Chest X-ray. View position: PA
Patient age: 64
Patient sex: F
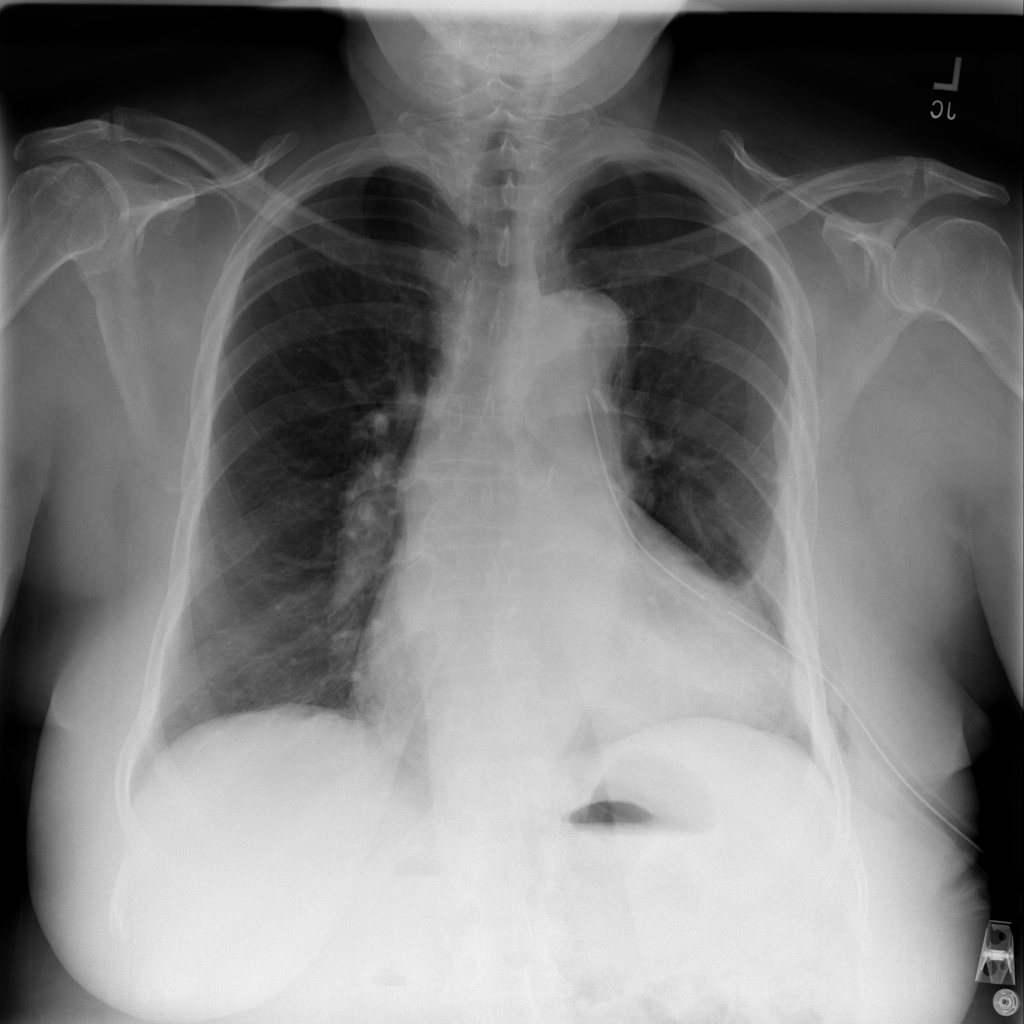
Finding: Pneumothorax